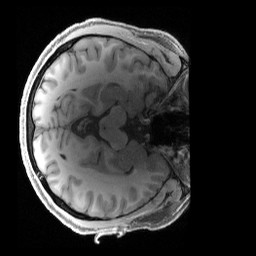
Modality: T1w
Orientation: axial
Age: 32
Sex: male
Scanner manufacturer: siemens
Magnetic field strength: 3 T
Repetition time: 2.4 s
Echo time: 0.00241 s